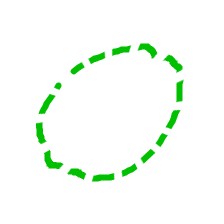
Shape: circle